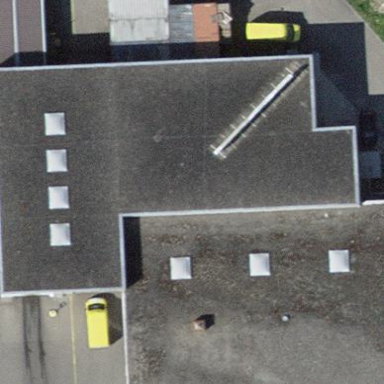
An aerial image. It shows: Building housing car shop.